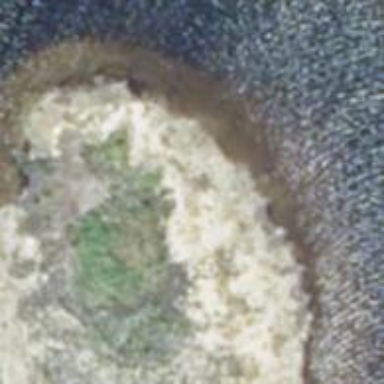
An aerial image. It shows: Islet located in muddy wetland area.